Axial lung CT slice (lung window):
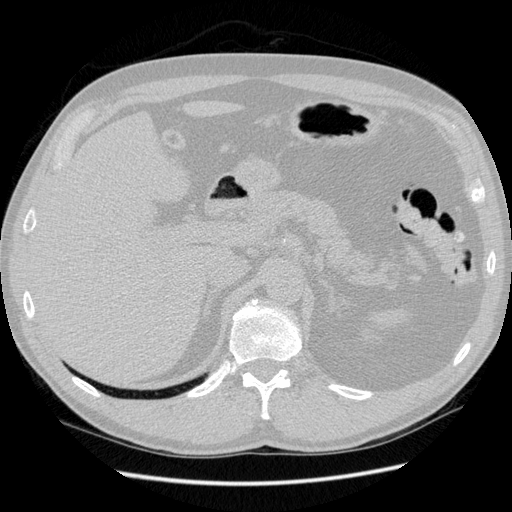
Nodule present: no